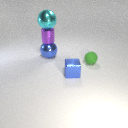
large blue metal sphere to the left of small green rubber sphere